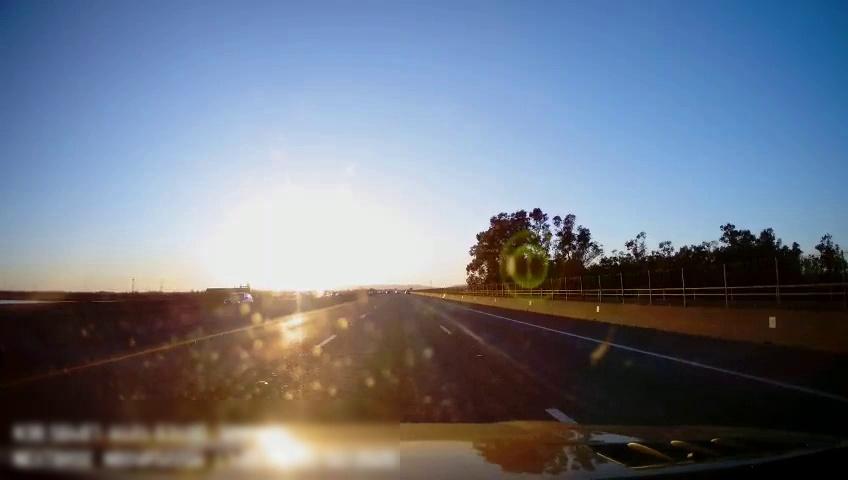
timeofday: Day
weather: Sunny
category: Drivable Space
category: Vehicles | SUV
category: Lanes | Alternate Lane
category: Lanes | Current Lane
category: Lanes | Current Lane
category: Lanes | Alternate Lane